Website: walmart
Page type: payment
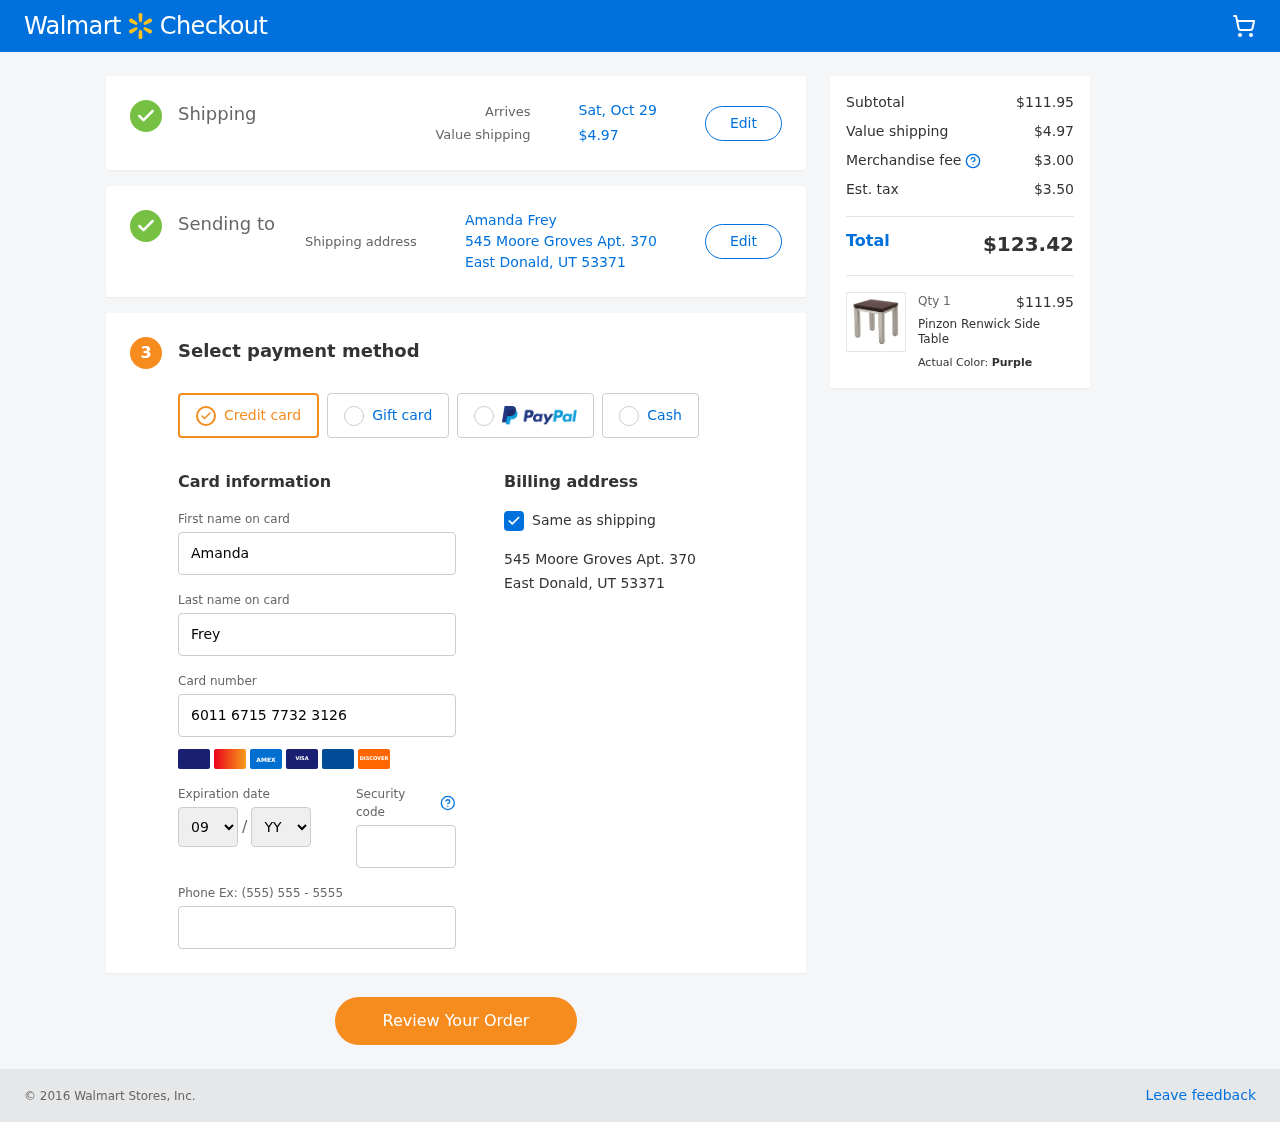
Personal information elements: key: PII_CARD_EXPIRY_MONTH
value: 09
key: PII_CARD_EXPIRY_YEAR
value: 30
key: PII_CITY_STATE_ZIP
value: East Donald, UT 53371
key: PII_FULLNAME
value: Amanda Frey
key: PII_STREET
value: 545 Moore Groves Apt. 370
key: PII_FIRSTNAME
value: Amanda
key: PII_LASTNAME
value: Frey
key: PII_CARD_NUMBER
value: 6011 6715 7732 3126
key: PII_CARD_CVV
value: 655
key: PII_PHONE
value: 7673657216
Product elements: key: PRODUCT1_NAME
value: Pinzon Renwick Side Table
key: PRODUCT1_PRICE
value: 111.95
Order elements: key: ORDER_DELIVERY_DATE
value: Sat, Oct 29
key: ORDER_SHIPPING_COST
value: $4.97
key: ORDER_SUBTOTAL
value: $111.95
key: ORDER_MERCHANDISE_FEE
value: $3.00
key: ORDER_TAX
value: $3.50
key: ORDER_TOTAL
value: $123.42
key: ORDER_NUM_ITEMS
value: Qty 1